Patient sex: F
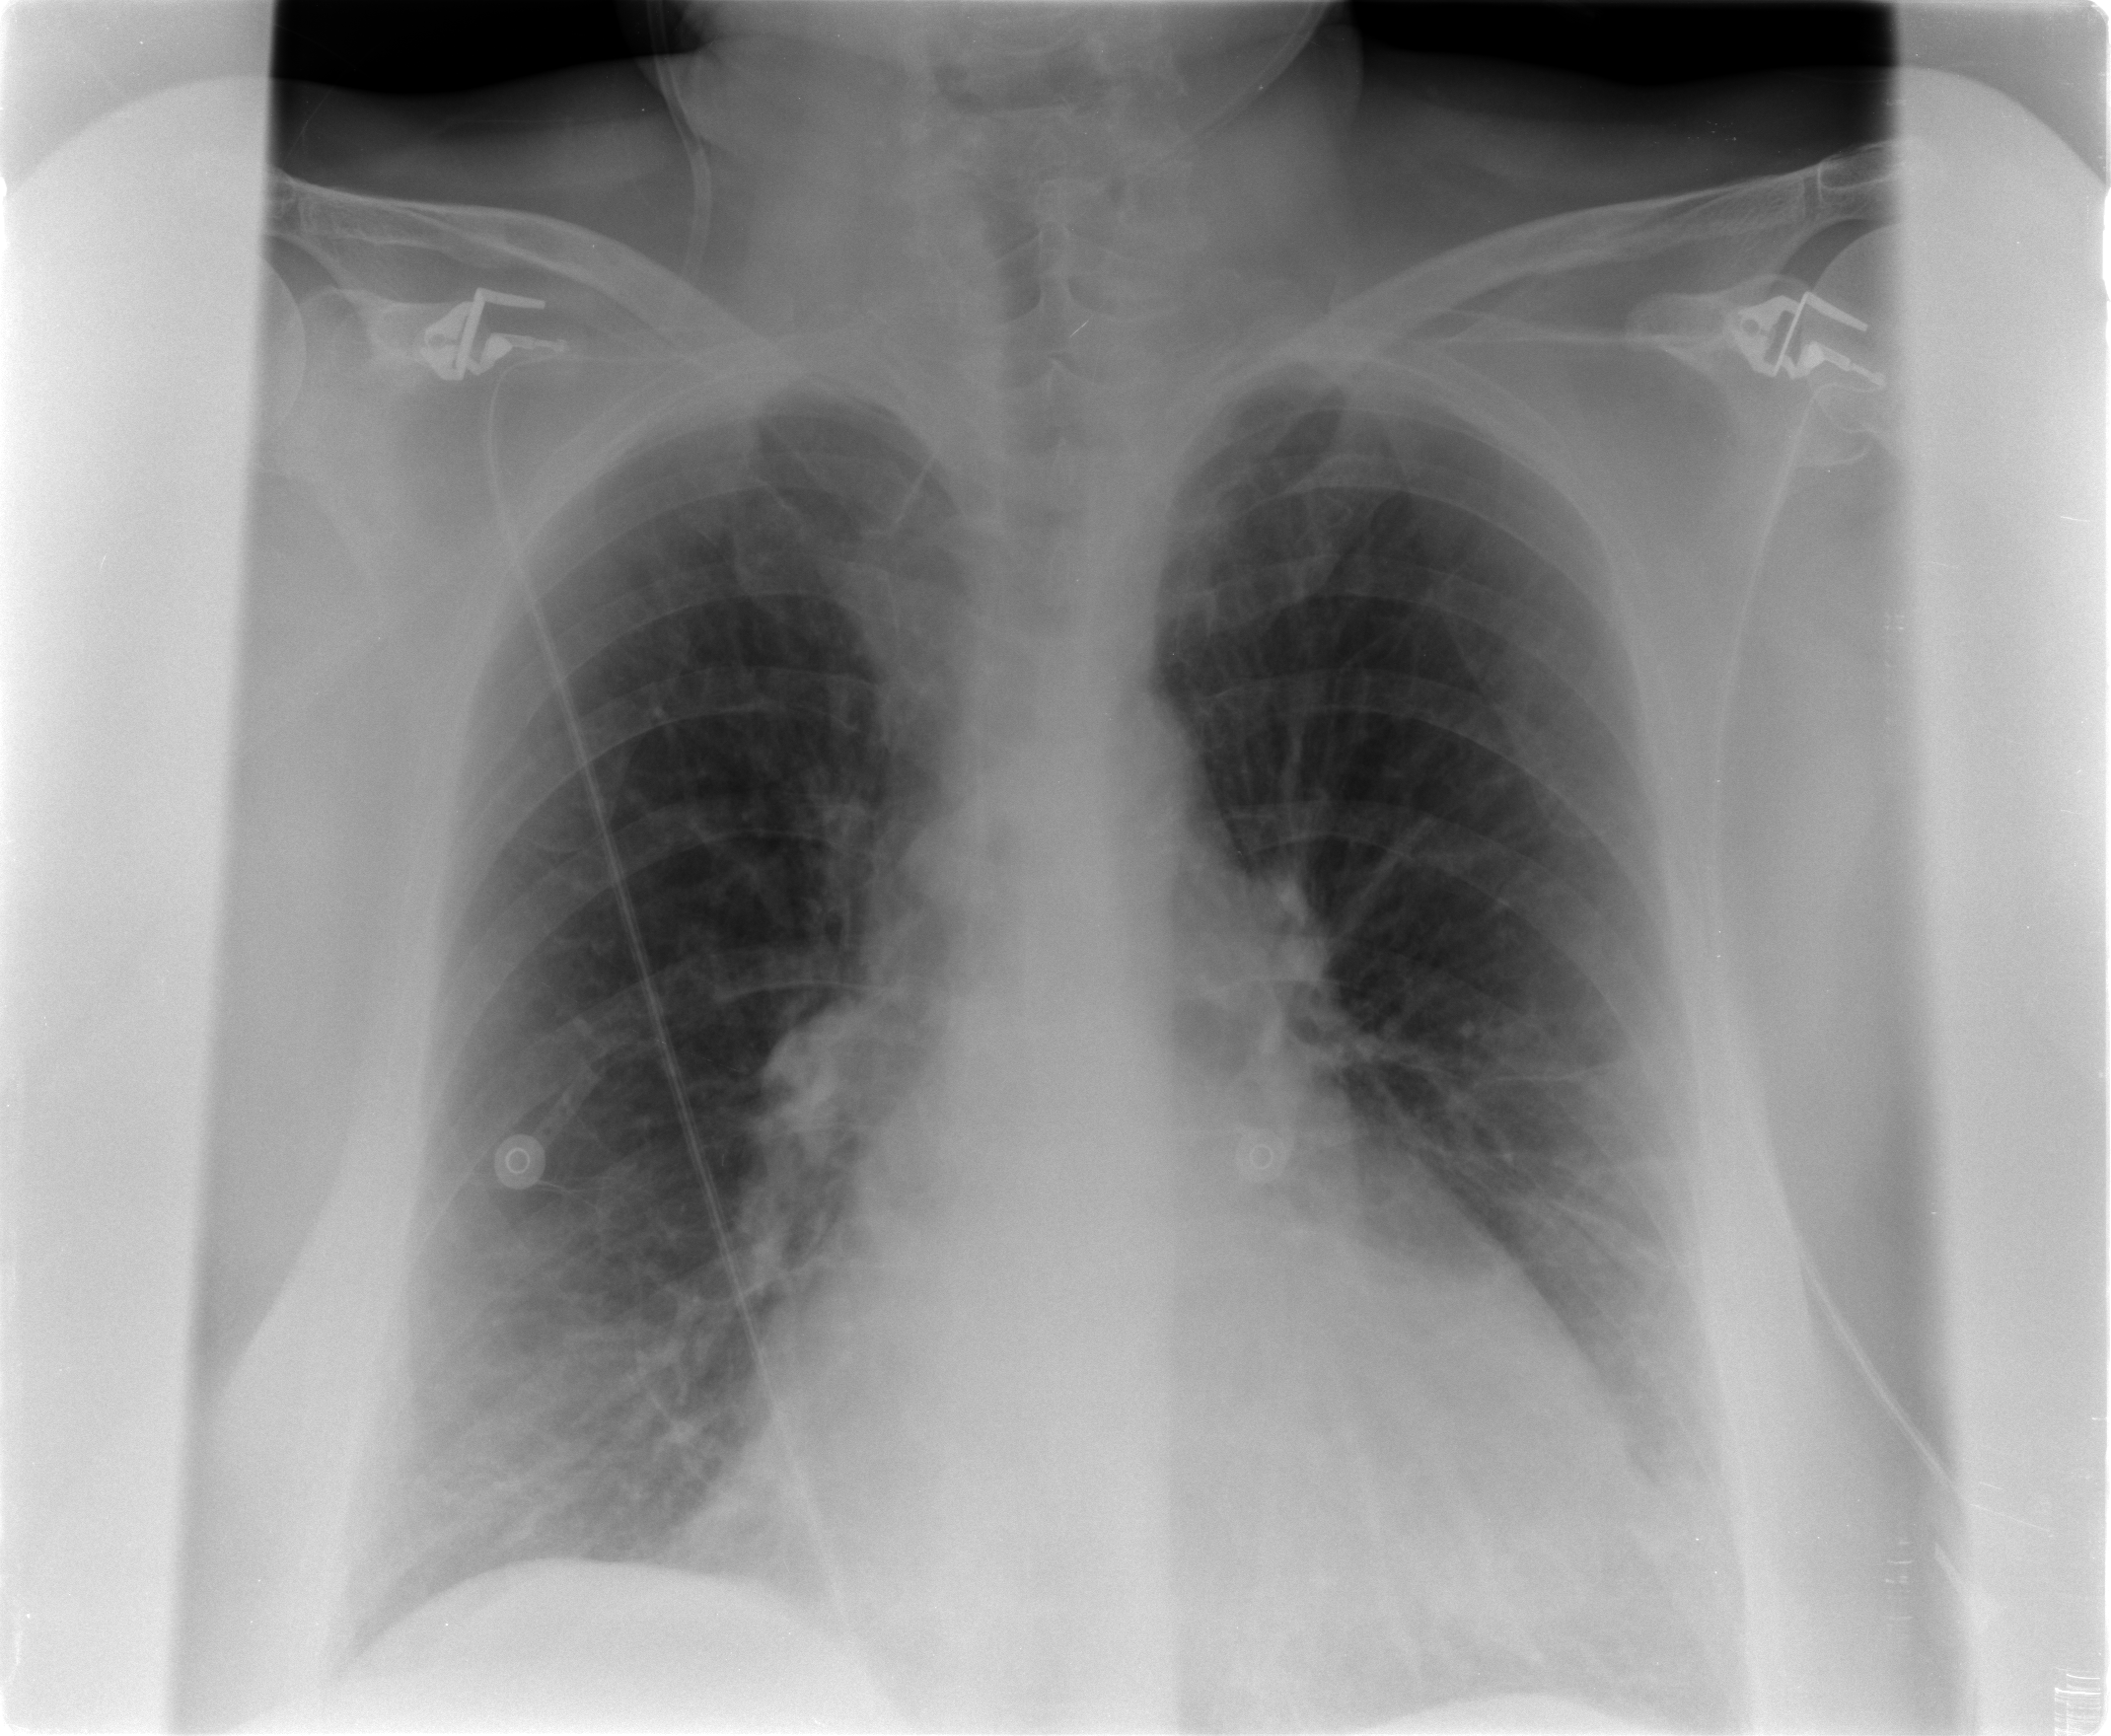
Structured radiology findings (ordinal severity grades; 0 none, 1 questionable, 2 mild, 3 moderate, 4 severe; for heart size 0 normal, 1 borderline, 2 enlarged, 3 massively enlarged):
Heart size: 2
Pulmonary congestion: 2
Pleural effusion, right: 0
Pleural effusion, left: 0
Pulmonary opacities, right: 0
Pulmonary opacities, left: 0
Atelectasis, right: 0
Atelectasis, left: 0